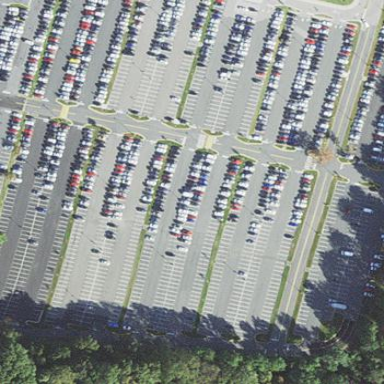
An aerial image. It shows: Parking area with asphalt surface.